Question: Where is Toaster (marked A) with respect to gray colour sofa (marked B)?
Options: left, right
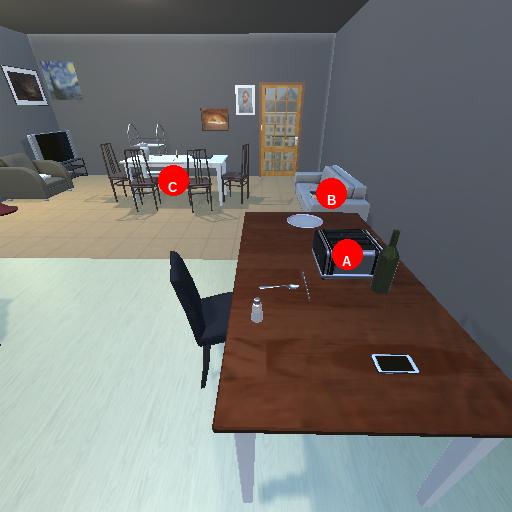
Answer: left